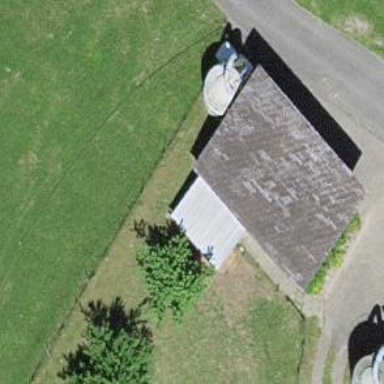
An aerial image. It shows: Rural barn.